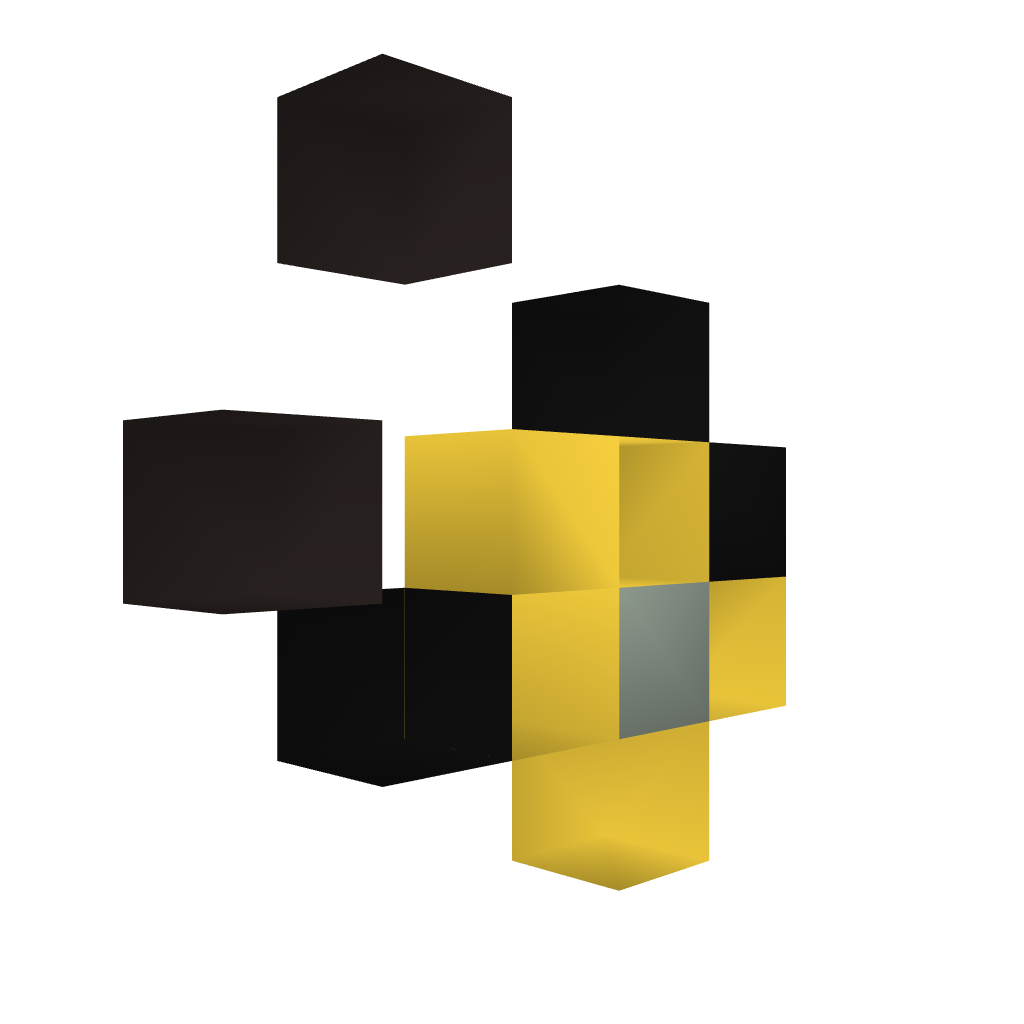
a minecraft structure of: Shop (CommandBlock)